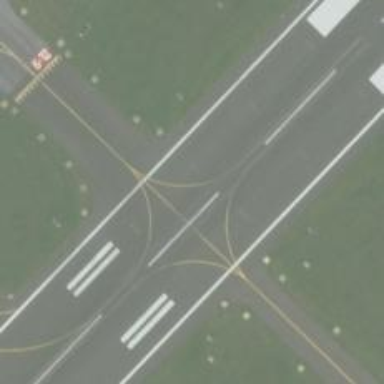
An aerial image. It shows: Image of taxiway at airport.